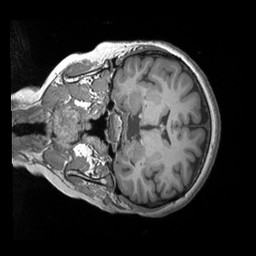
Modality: T1w
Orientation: coronal
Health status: healthy